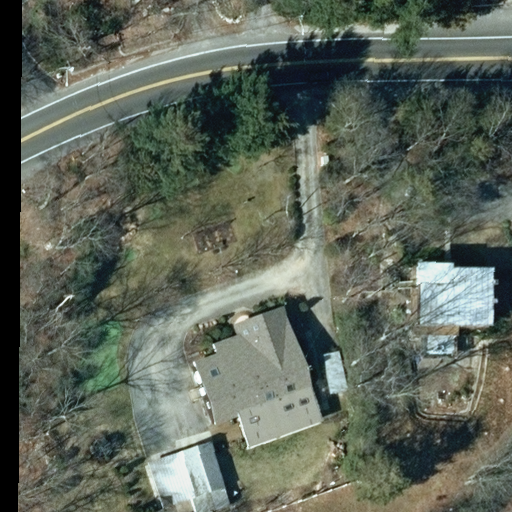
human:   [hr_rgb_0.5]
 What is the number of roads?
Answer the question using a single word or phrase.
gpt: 1

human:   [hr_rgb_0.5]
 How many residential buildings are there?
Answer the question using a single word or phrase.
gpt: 3

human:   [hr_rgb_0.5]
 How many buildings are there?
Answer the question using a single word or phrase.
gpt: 3

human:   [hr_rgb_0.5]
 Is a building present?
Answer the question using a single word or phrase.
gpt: yes

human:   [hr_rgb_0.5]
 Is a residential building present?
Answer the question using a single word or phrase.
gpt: yes

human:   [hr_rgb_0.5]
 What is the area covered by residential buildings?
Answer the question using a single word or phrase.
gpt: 749m2

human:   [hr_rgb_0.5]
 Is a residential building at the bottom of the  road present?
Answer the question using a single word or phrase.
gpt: yes

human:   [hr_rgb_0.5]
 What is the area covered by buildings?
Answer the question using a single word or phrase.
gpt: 749m2

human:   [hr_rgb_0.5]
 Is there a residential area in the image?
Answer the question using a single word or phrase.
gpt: yes

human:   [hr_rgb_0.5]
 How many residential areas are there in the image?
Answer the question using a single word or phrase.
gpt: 1

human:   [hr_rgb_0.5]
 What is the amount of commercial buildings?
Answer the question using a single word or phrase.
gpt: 0

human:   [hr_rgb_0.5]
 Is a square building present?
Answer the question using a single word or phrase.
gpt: no

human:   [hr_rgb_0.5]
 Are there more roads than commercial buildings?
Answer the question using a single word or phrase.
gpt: yes

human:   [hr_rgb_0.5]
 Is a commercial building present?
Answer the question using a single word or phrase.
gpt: no

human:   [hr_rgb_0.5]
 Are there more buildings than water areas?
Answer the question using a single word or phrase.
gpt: yes

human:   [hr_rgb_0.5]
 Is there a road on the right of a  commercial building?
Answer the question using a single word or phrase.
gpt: no

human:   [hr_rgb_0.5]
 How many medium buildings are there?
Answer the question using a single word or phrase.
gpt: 3

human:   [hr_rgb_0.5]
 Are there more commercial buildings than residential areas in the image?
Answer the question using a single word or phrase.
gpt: no

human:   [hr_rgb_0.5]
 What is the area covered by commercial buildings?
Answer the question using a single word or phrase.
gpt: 0m2

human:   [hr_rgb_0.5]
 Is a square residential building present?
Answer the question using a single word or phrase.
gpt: no

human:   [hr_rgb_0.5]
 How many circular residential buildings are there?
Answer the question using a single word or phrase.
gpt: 0

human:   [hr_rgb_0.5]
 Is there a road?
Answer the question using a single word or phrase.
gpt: yes

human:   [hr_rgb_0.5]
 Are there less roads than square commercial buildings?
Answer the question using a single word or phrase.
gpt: no

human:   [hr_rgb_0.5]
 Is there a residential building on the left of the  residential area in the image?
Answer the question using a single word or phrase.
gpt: yes

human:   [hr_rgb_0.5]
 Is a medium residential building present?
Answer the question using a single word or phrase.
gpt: yes

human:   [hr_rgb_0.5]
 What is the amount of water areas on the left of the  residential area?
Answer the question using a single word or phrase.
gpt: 0

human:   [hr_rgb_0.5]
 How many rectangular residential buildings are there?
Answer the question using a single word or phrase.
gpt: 0

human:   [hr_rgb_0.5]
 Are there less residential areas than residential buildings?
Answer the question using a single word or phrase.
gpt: yes

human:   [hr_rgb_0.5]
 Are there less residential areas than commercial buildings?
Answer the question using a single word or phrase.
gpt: no

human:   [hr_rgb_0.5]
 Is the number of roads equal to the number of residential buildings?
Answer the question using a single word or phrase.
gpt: no

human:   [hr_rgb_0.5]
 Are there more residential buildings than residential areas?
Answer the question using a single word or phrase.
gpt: yes

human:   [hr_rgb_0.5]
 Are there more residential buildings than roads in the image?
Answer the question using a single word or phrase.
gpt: yes

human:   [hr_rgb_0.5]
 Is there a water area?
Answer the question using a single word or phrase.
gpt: no

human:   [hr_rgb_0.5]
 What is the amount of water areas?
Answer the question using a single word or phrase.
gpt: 0

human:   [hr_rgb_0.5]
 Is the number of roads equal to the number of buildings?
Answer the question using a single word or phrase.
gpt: no

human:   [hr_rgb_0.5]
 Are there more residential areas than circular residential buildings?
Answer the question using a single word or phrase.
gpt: yes

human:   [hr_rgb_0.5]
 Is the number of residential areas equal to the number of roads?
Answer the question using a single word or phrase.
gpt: yes

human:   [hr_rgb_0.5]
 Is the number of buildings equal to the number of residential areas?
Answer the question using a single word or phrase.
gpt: no

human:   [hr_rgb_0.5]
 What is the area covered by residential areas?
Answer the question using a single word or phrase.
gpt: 10637m2

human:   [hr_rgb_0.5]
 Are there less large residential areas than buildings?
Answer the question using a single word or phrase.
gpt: yes

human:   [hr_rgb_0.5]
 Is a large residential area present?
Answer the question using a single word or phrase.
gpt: yes

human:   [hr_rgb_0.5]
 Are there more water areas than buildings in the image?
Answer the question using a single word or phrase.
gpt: no

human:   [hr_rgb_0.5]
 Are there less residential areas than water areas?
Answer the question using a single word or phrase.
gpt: no

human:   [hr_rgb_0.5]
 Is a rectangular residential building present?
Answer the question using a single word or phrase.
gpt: no

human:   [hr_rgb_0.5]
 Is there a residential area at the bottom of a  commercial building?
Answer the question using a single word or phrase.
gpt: no

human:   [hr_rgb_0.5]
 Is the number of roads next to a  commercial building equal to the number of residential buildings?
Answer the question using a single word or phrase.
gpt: no

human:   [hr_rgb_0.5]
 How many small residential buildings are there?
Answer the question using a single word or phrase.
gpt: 0

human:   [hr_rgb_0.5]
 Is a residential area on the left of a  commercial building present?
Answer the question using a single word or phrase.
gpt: no

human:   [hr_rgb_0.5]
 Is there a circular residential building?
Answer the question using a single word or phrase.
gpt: no

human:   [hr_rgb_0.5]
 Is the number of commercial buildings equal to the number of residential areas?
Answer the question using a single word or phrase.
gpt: no

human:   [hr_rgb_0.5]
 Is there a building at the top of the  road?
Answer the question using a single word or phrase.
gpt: no

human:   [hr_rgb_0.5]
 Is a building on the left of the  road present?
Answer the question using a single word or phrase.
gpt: yes

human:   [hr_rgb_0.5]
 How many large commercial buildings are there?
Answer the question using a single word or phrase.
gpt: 0

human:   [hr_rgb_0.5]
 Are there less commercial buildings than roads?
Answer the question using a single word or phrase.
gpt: yes

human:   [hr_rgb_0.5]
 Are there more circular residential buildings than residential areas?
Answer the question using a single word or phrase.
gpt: no

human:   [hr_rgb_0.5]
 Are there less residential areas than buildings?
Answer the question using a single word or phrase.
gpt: yes

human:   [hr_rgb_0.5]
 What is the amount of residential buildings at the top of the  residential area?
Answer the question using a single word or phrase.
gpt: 3

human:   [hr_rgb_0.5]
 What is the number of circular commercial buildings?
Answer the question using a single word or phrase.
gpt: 0

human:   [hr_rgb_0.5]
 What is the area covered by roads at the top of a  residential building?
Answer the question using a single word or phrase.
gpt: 0m2

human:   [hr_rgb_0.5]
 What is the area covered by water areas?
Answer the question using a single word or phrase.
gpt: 0m2

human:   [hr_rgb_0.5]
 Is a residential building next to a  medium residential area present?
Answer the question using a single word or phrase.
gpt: no

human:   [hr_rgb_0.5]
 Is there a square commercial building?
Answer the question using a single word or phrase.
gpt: no

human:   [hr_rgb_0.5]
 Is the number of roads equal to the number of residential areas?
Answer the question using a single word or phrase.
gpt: yes

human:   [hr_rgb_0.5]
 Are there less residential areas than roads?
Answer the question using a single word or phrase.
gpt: no